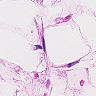
Metastatic tissue present: no